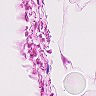
Metastatic tissue present: no